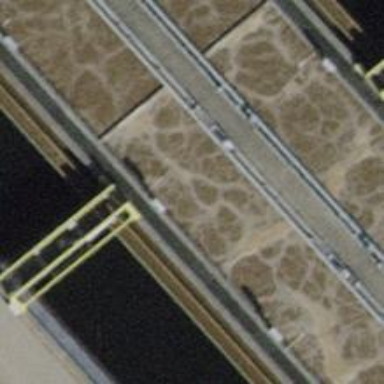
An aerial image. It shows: Body of wastewater.